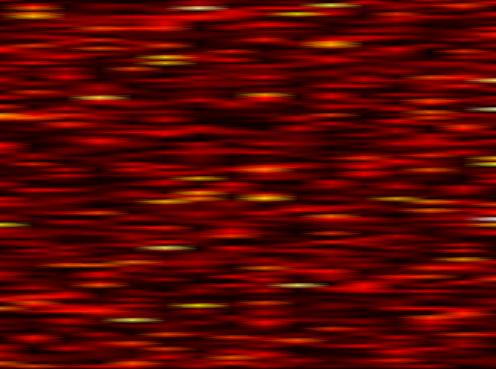
Label: FOFDM